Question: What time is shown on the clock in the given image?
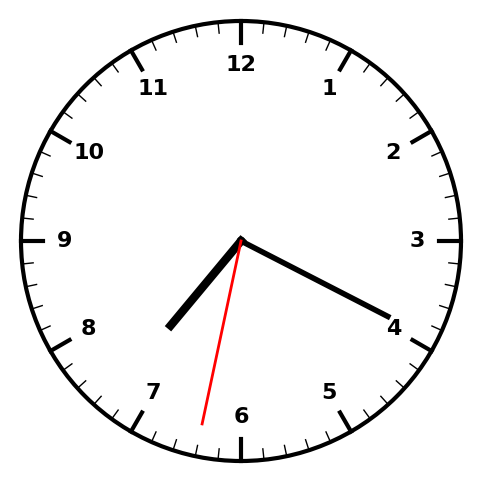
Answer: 07:19:32